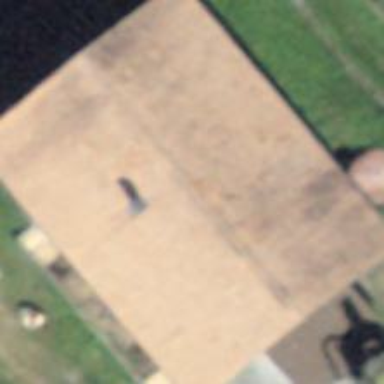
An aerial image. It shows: Rural barn.